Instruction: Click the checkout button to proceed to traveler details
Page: cart
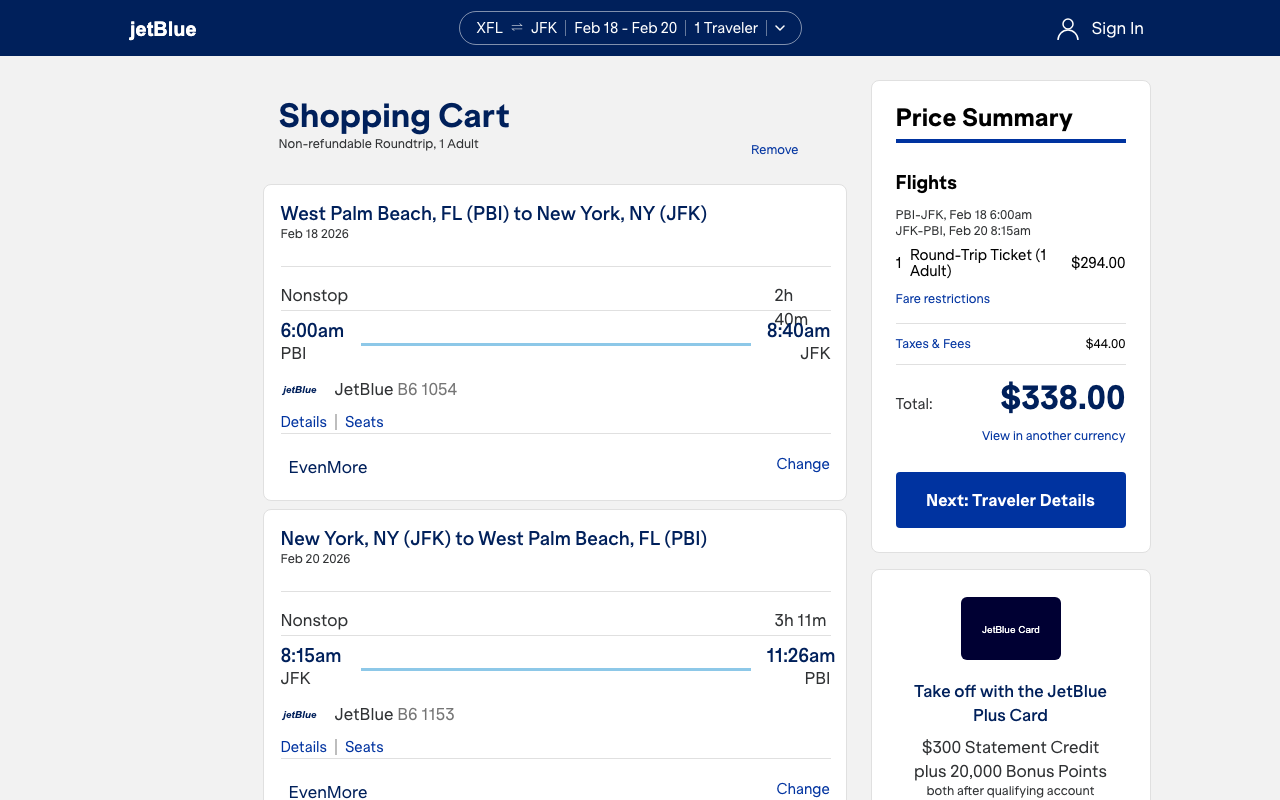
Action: click